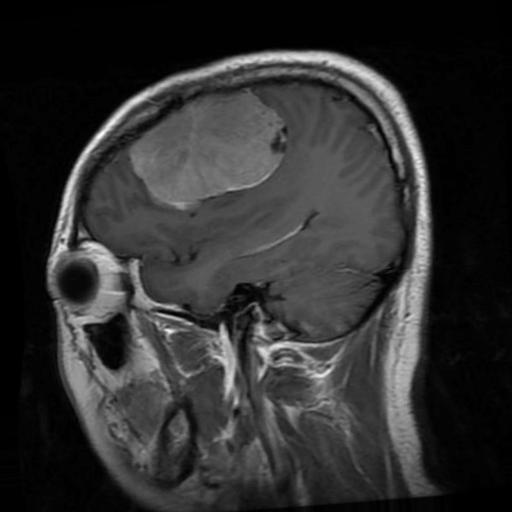
Label: meningioma